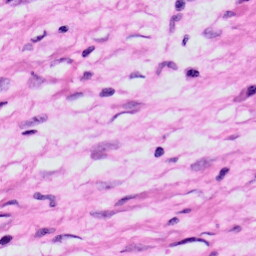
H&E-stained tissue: Skin